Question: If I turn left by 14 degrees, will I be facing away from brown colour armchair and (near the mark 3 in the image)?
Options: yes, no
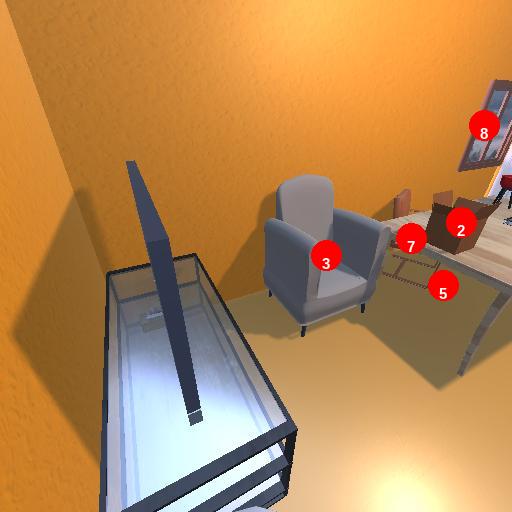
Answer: yes